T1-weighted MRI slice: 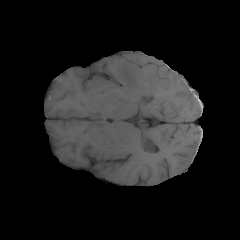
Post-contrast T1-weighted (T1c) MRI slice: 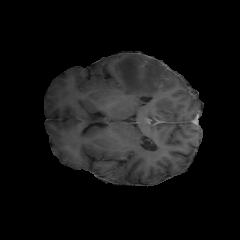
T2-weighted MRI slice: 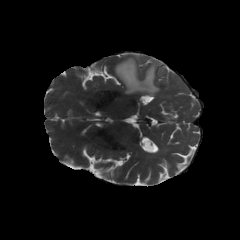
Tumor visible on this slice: yes